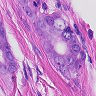
Metastatic tissue present: yes